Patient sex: F
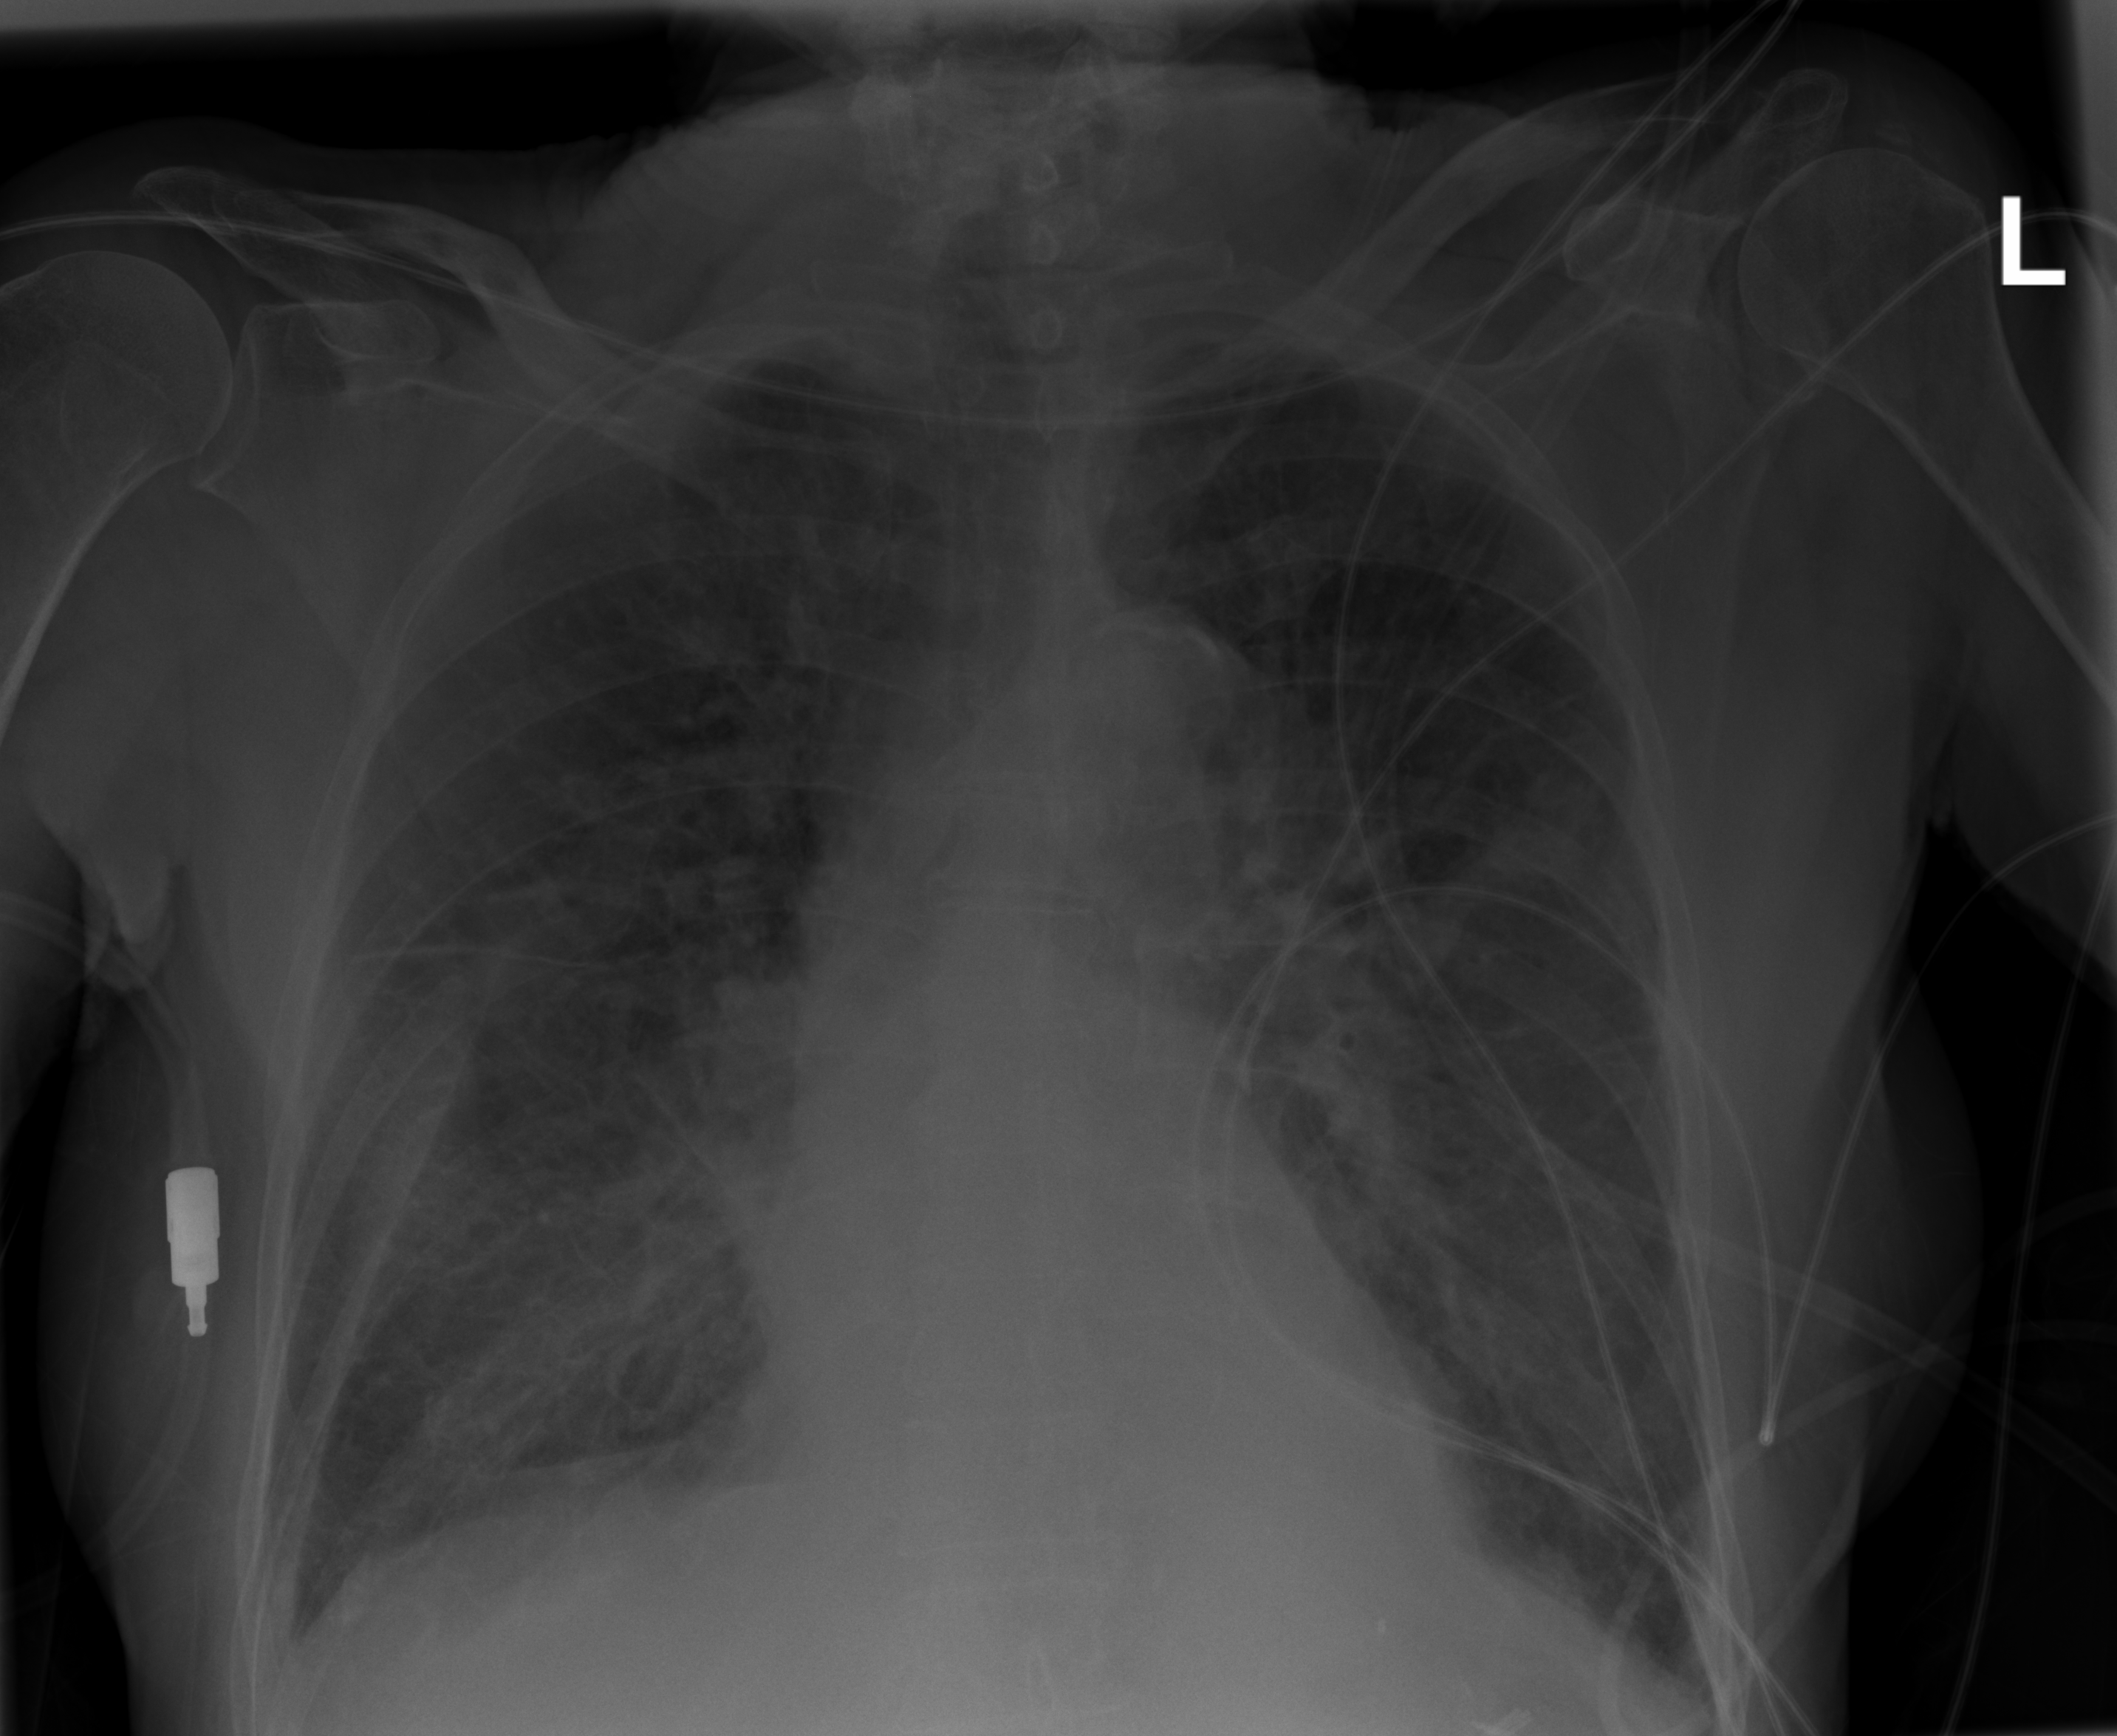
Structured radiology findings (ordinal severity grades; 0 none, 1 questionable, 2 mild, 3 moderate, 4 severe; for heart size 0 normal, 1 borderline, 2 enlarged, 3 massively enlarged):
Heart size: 0
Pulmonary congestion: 2
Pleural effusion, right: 1
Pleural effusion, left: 0
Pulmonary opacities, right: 2
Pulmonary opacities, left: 1
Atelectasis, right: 2
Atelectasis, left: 2